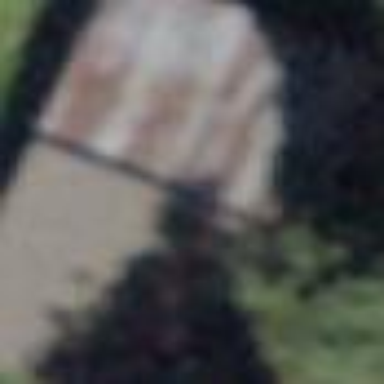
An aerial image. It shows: Barn.